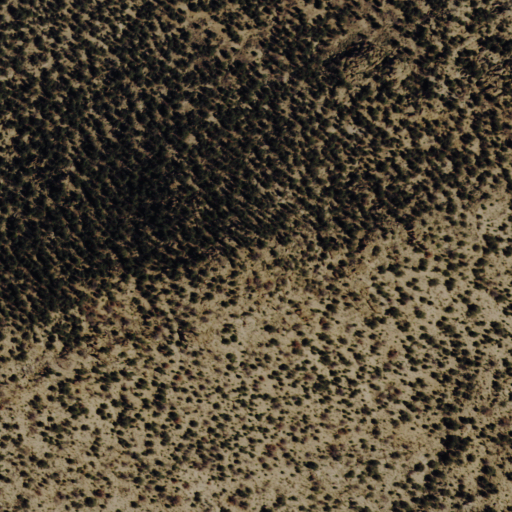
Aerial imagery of mountains in Nevada named Excelsior Mountains containing only evergreen forest